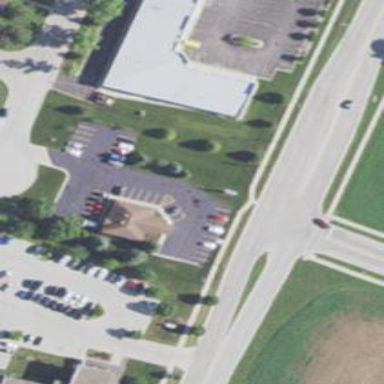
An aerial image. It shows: Parking area.